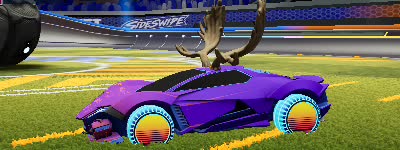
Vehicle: werewolf